Question: # Intent
Implement a task queue with sorting based on 1) priority and 2) time, specifically, time at which task was created or time-stamped (not inserted in the queue), giving preference to tasks with older time stamps.

### Tried
This is what I got so far; much simpler than I thought having assumed it would require more than just a single 'PriorityQueue'. In the comparator, if two priorities are equal, another comparison is made on 'Task.time', otherwise, comparison is based on just 'Task.priority'.
'''
import java.util.Comparator;
import java.util.PriorityQueue;
public class QueueWithPriorityAndTimeSort {
enum TaskPriority {
High, Medium, Low
}
class Task implements Comparable<Task> {
long time;
TaskPriority priority;
Task(TaskPriority p, long t) {
time = t;
priority = p;
}
public int compareTo(Task task2) {
return priority.compareTo(task2.priority);
}
}
class HighPriorityWithTimeComparator implements Comparator<Task> {
public int compare(Task task1, Task task2) {
int compareResult = task1.compareTo(task2);
if( compareResult == 0){
//same priority, now compare on time
if( task2.time < task1.time)
compareResult = 1;
else
compareResult = -1;
}
return compareResult;
}
}
public void buildAndTestQueue(){
PriorityQueue<Task> queue =
new PriorityQueue<Task>(3, new HighPriorityWithTimeComparator());
queue.add(new Task(TaskPriority.High, 9));
queue.add(new Task(TaskPriority.Low, 7));
queue.add(new Task(TaskPriority.Low, 3));
queue.add(new Task(TaskPriority.High, 2));
queue.add(new Task(TaskPriority.Medium, 5));
queue.add(new Task(TaskPriority.Medium, 4));
queue.add(new Task(TaskPriority.High, 6));
queue.add(new Task(TaskPriority.High, 8));
queue.add(new Task(TaskPriority.Low, 15));
queue.add(new Task(TaskPriority.Low, 10));
Task m = null;
while ((m = queue.poll()) != null)
System.out.println(
String.format("Priority: %s, %d", m.priority, m.time));
}
public static void main(String args[]) {
QueueWithPriorityAndTimeSort queueTest =
new QueueWithPriorityAndTimeSort();
queueTest.buildAndTestQueue();
}
}
'''
### Question
Is this a valid approach? I don't believe the added comparator logic changes the time complexity; aside from that, I don't see any glaring issues.
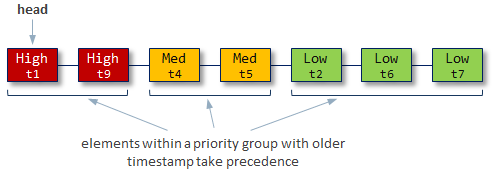
Answer: My answer will address the following comment that you made :
> Separating these concerns allows sorting based on specific needs for
increased flexibility
There are better ways to separate the concerns and make your code even more flexible such that you can change the sorting strategy without changing your code. Sounds exciting?
Let's start by defining a Comparator just for comparaing priorities :
'''
class HighPriorityComparator implements Comparator<Task> {
public int compare(Task task1, Task task2) {
return task1.priority.compareTo(task2.priority);
}
}
'''
Let's define a Comparator just for comparing time :
'''
class TimeComparator implements Comparator<Task> {
public int compare(Task task1, Task task2) {
int compareResult = 0;
if (task2.time < task1.time)
compareResult = 1;
else
compareResult = -1;
return compareResult;
}
}
'''
Now for the best part. Let's define a Comparator that will allow you to mix and match comparison logic.
'''
class MixAndMatchComparator implements Comparator<Task> {
List<Comparator<Task>> comparators;
public MixAndMatchComparator(List<Comparator<Task>> comparators) {
this.comparators=comparators;
}
@Override
public int compare(Task o1, Task o2) {
int compareResult = 0;
for(Comparator<Task> comparator : comparators) {
if(comparator.compare(o1, o2)!=0) {
return comparator.compare(o1, o2);
}
}
return compareResult;
}
}
'''
Now let's sort on priority and if priority is equal, then sort on time :
'''
List<Comparator<Task>> comparators = new ArrayList<Comparator<Task>>();
//first sort on priority
comparators.add(new HighPriorityComparator());
//then on time
comparators.add(new TimeComparator());
MixAndMatchComparator orComparator = new MixAndMatchComparator(comparators);
PriorityQueue<Task> queue = new PriorityQueue<Task>(3, orComparator);
'''
Wait! You changed your mind? You now want to sort on time and if time is equal, then on priority? Just change the order in which you add the comprators to the list :
'''
List<Comparator<Task>> comparators = new ArrayList<Comparator<Task>>();
//first sort on time
comparators.add(new TimeComparator());
//then on priority
comparators.add(new HighPriorityComparator());
MixAndMatchComparator orComparator = new MixAndMatchComparator(comparators);
PriorityQueue<Task> queue = new PriorityQueue<Task>(3, orComparator);
'''